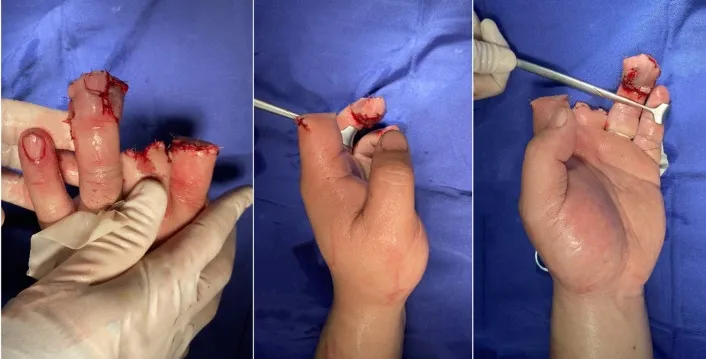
The skin flap was used to repair the finger after operation.
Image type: medical_photograph (other_medical_photograph)